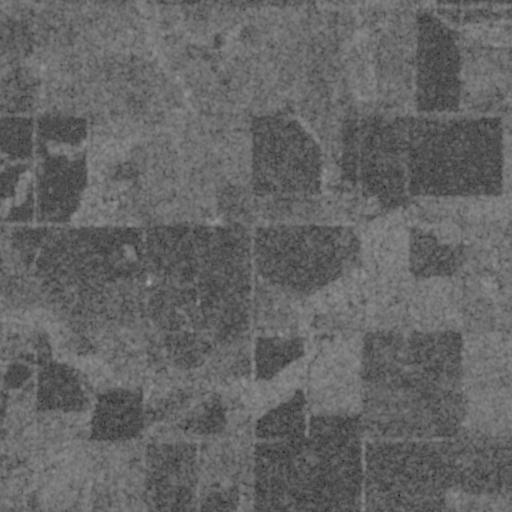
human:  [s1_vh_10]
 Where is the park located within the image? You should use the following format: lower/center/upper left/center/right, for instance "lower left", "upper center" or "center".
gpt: The park is located in the upper right of the image.
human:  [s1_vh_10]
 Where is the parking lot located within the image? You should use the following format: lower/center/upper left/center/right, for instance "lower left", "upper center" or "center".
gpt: The parking lot is located in the upper right of the image.
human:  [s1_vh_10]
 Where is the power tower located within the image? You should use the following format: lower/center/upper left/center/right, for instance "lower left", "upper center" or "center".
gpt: The power tower is located in the right of the image.
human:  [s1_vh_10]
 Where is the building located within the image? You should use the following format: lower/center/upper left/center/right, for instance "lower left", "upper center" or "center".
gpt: The building is located in the upper right of the image.
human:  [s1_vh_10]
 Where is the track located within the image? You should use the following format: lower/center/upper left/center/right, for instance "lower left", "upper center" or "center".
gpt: There is no track in the image.

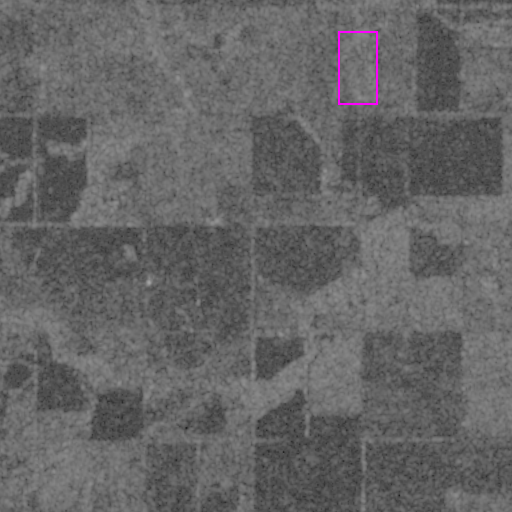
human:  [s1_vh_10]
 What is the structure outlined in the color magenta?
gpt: The structure outlined in magenta is a park.
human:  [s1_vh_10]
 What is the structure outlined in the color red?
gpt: There is no red outline.